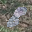
Label: 8